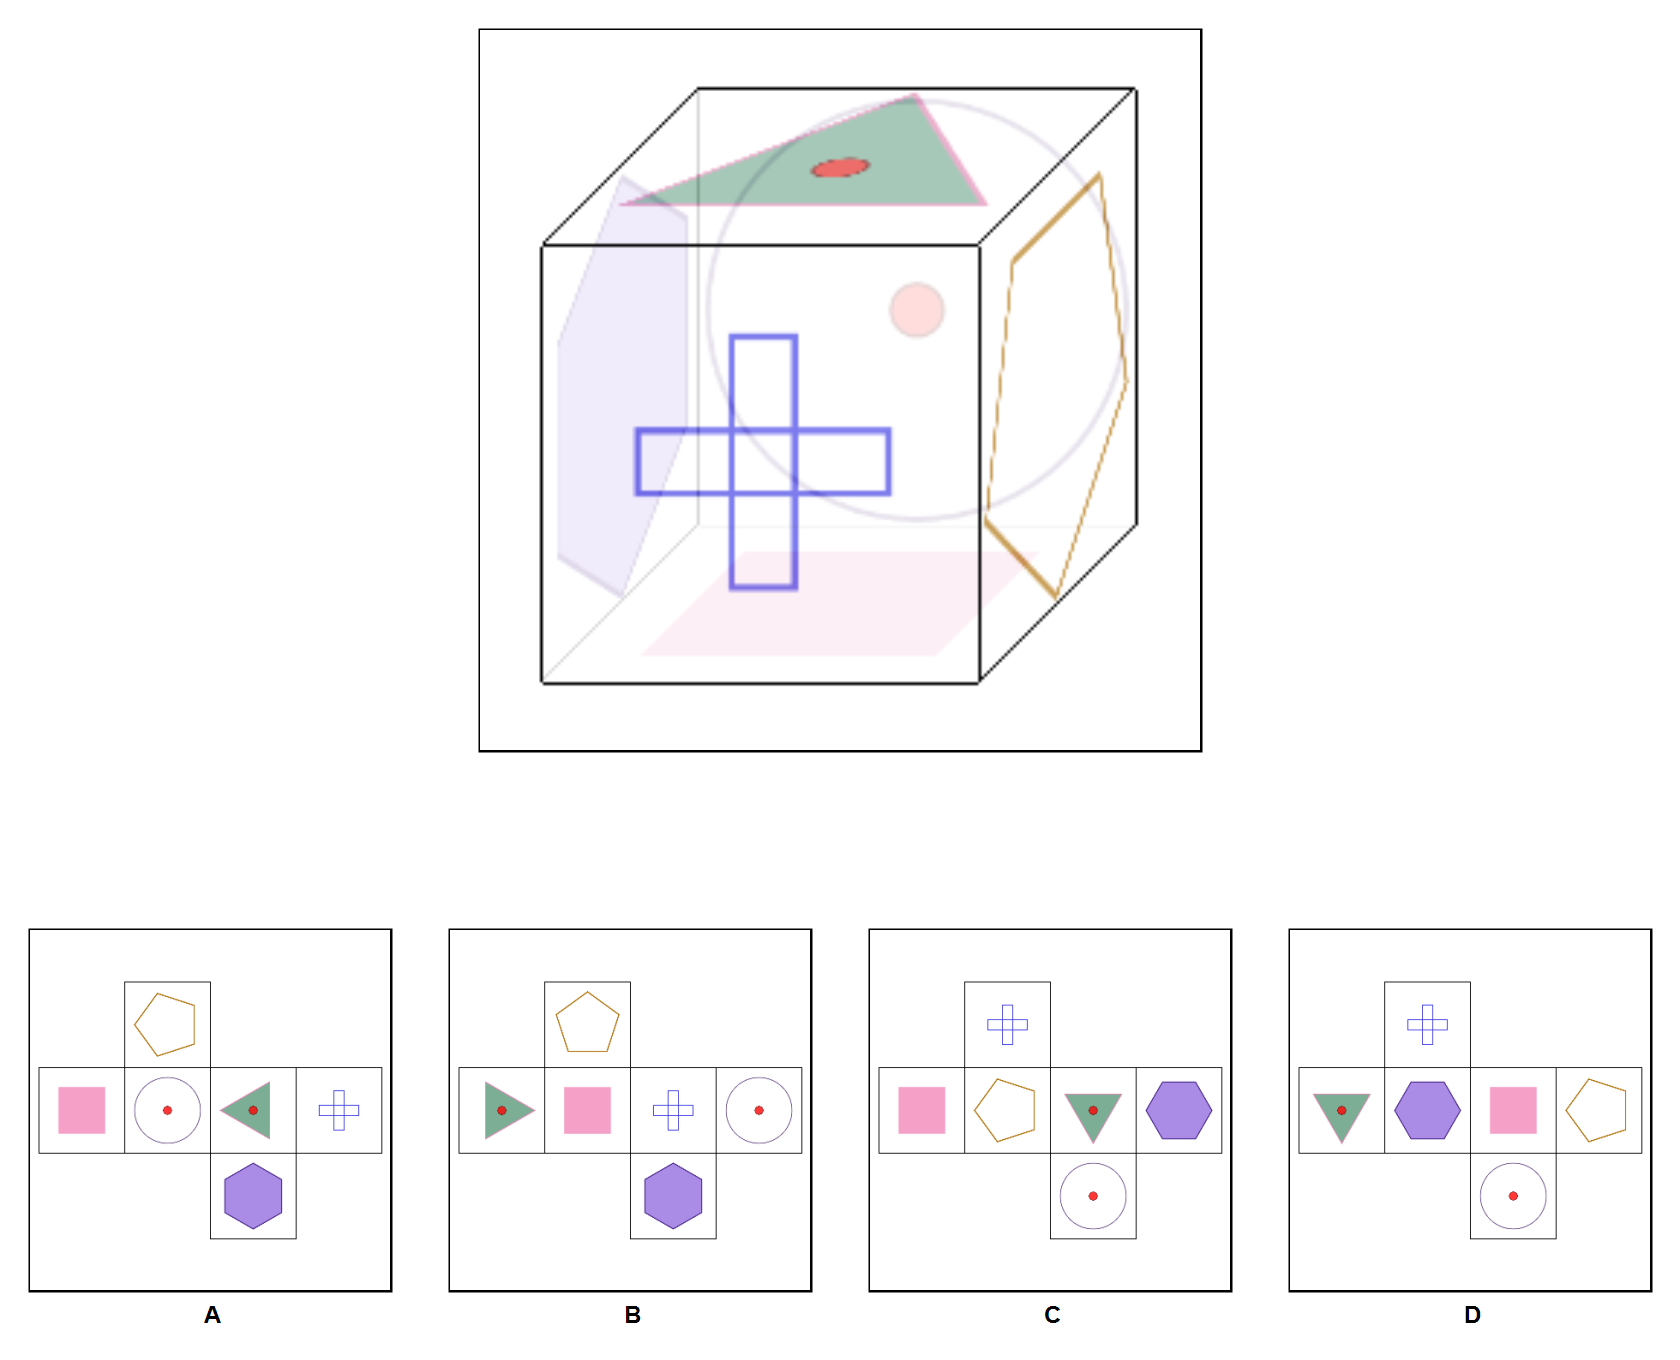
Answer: B